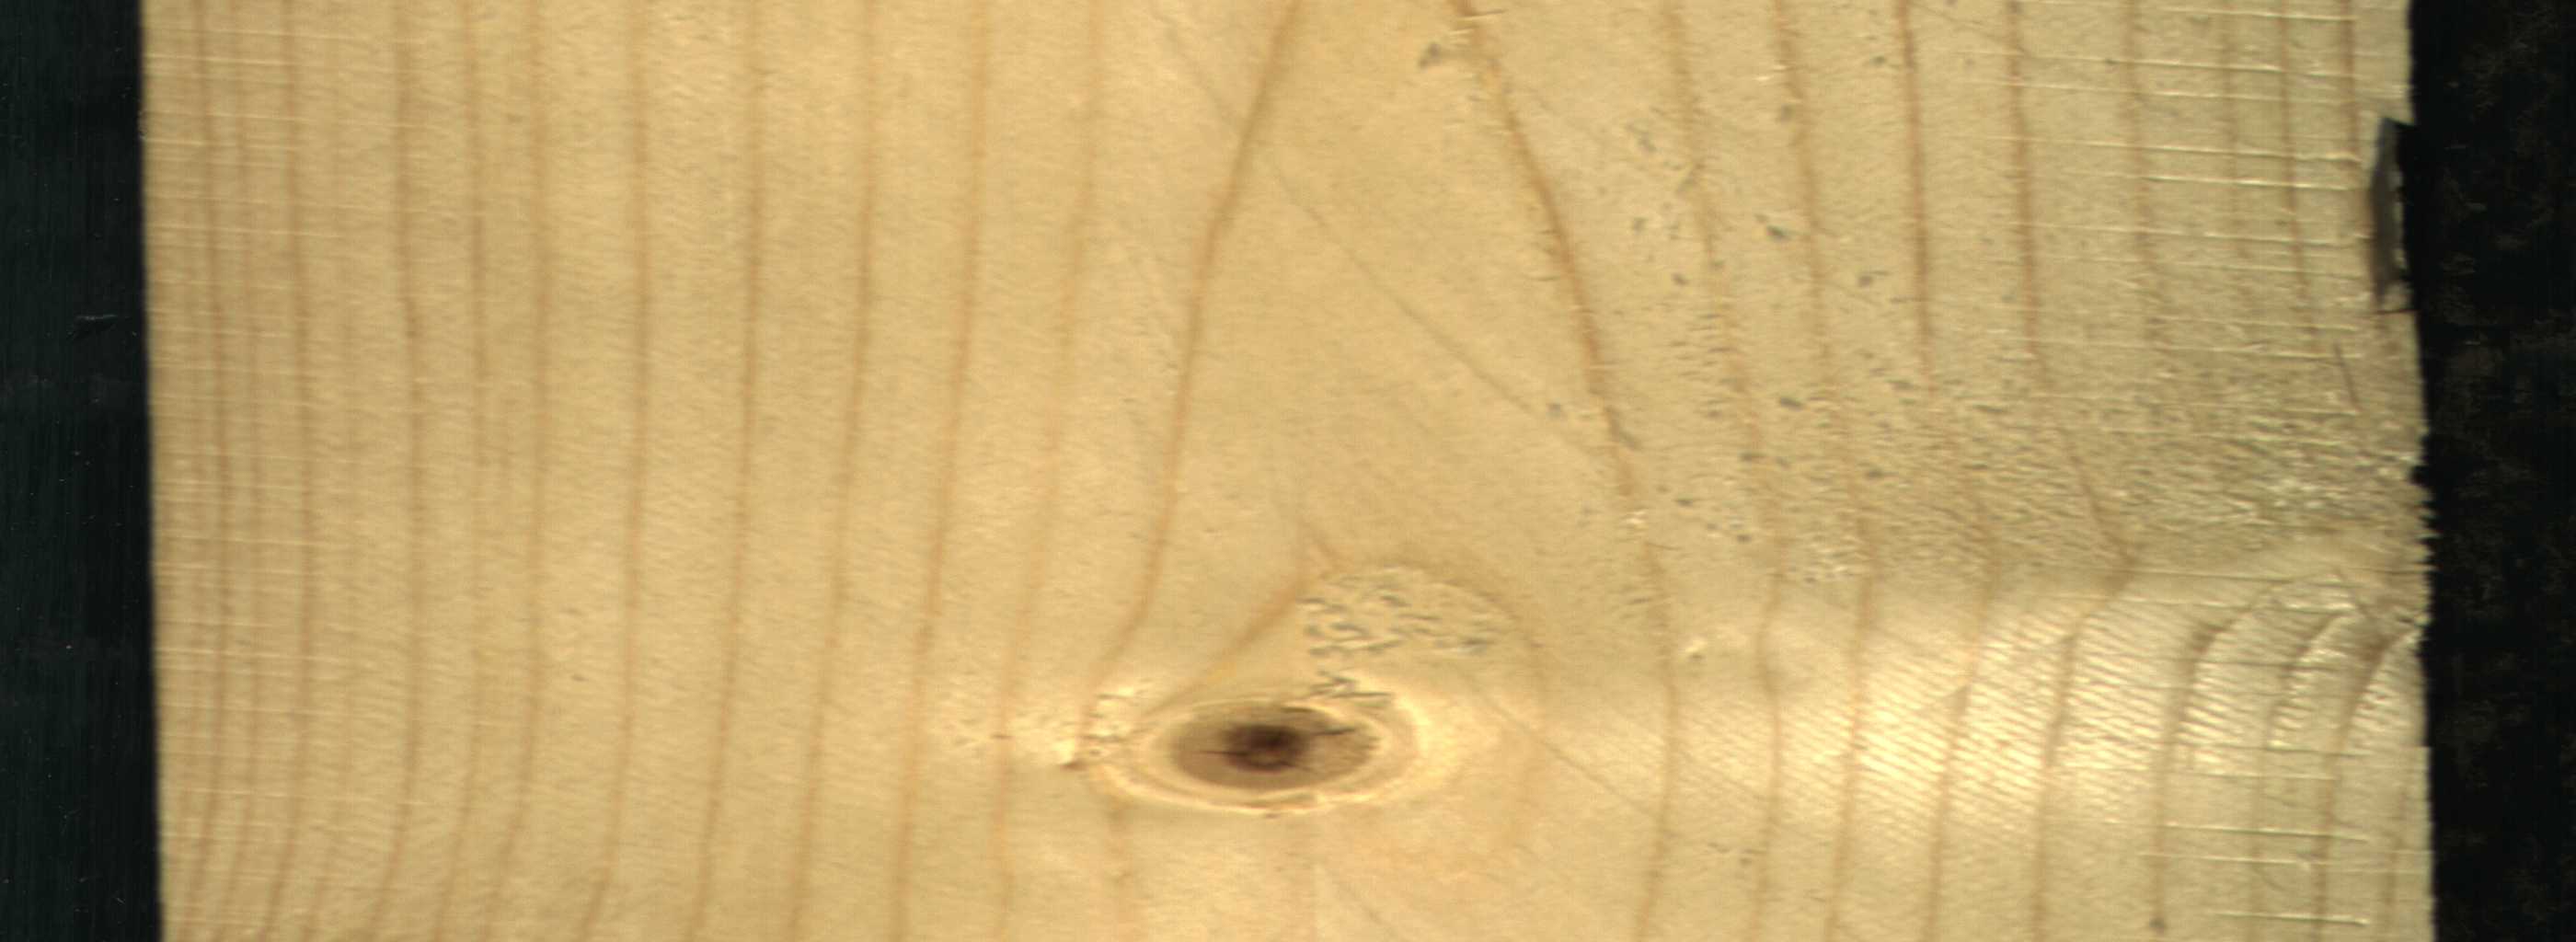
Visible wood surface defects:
resin
Live_Knot